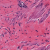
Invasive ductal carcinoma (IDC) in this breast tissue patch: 0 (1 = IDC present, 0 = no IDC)